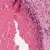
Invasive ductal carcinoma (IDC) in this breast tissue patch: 1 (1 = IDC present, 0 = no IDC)